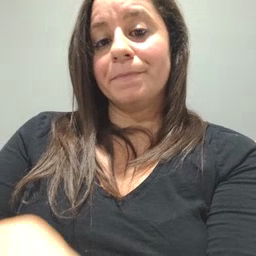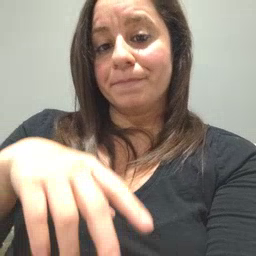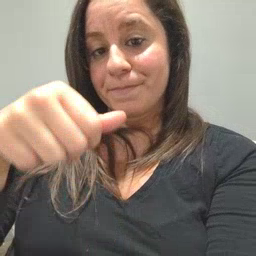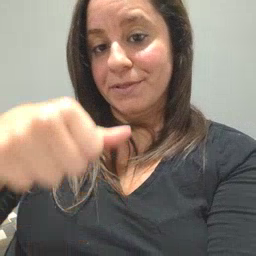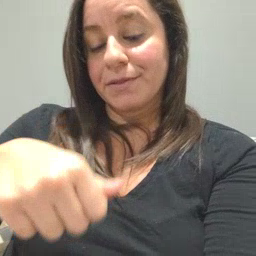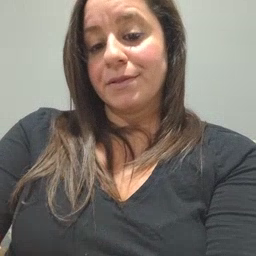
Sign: puzzle